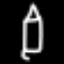
Label: pencil